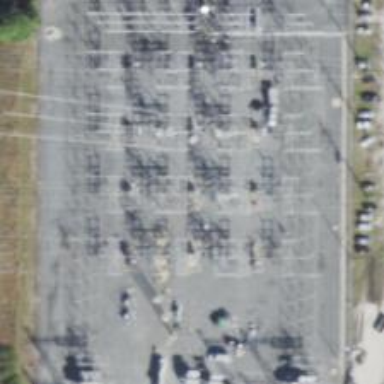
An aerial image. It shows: Switch for power supply.